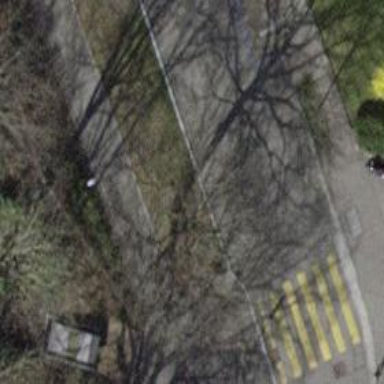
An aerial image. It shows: Tree-lined avenue.